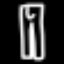
Label: pants